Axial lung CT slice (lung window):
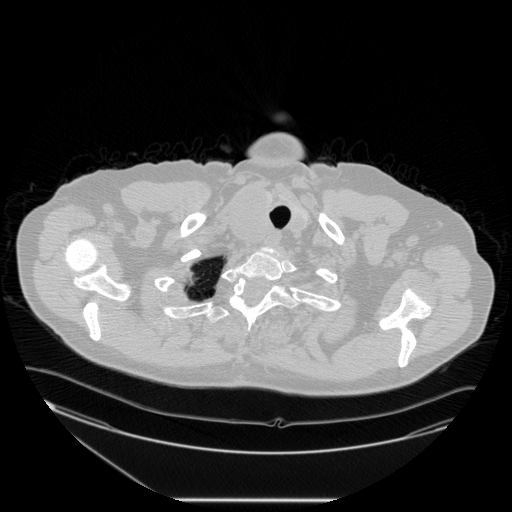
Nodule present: no